Question: I have ActionSheetPicker working in a test project, but when I try and paste the same code into my existing project I see this:

I'm the <URL> from their example page verbatim:
'''
NSArray *colors = [NSArray arrayWithObjects:@"Red", @"Green", @"Blue", @"Orange", nil];
[ActionSheetStringPicker showPickerWithTitle:@"Select a Color"
rows:colors
initialSelection:0
doneBlock:nil
cancelBlock:nil
origin:sender];
'''
Any ideas?
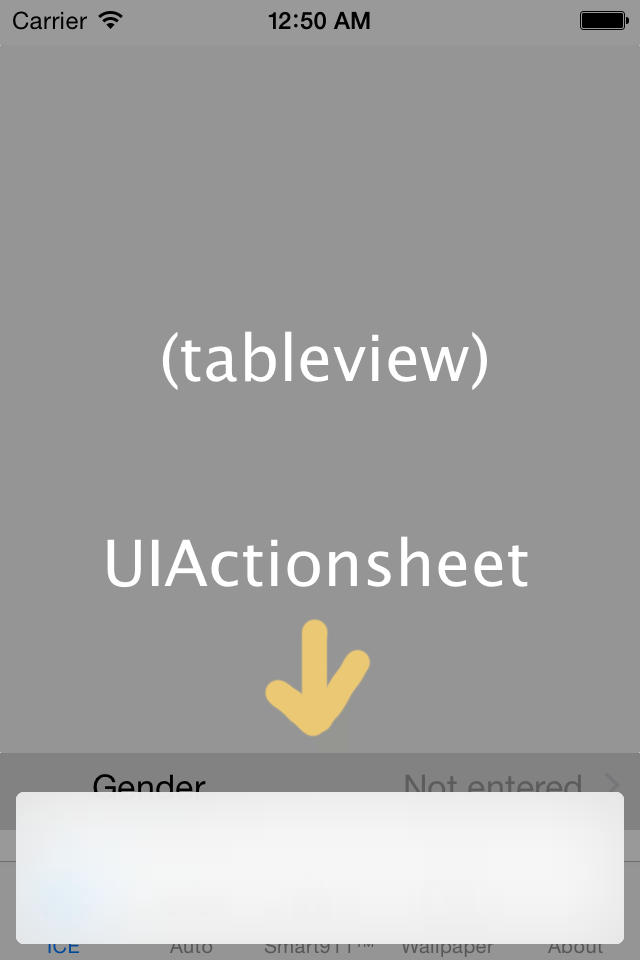
Answer: It's a bit silly, but I was using an outdated version of ActionSheetPicker. You want to be sure you download the branch from <URL> .